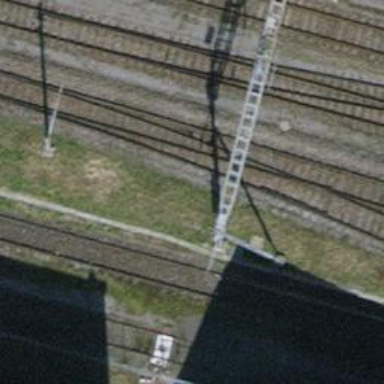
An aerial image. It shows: Railway track with electrified contact lines. This is siding track.